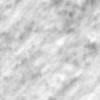
Label: no_change